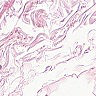
Metastatic tissue present: no